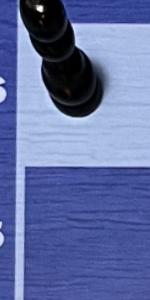
Label: Empty